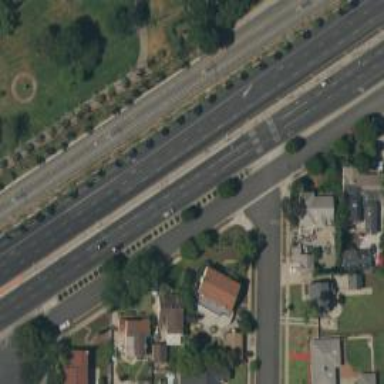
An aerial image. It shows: Primary highway.